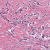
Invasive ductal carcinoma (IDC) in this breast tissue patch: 1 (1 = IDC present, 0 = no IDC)